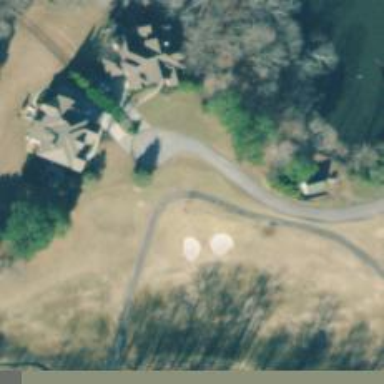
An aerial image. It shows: Path for both road and golf.